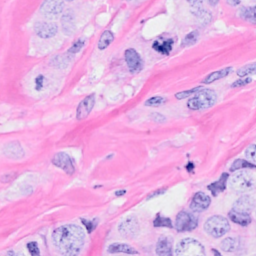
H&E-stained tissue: Breast